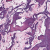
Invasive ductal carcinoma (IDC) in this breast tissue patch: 0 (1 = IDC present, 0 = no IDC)